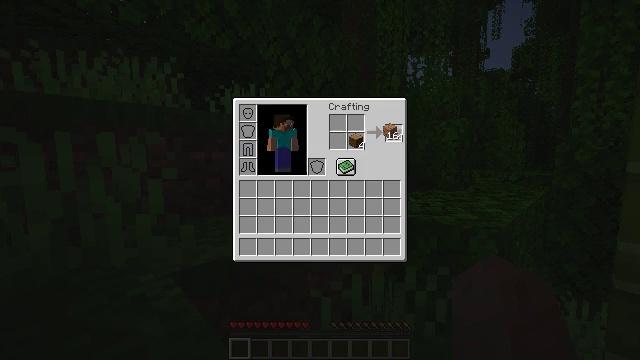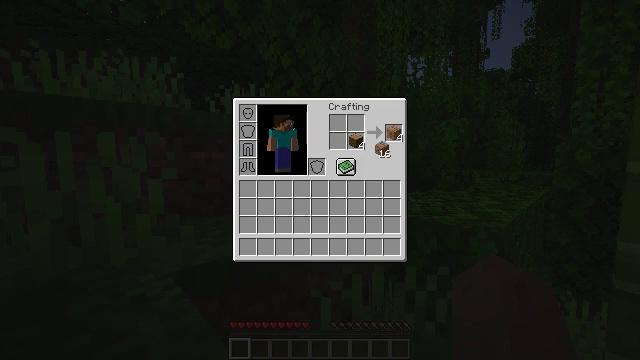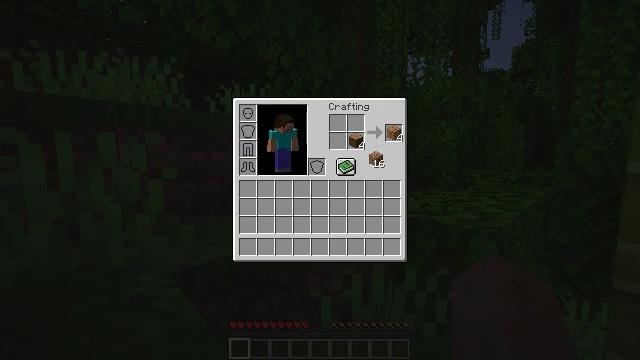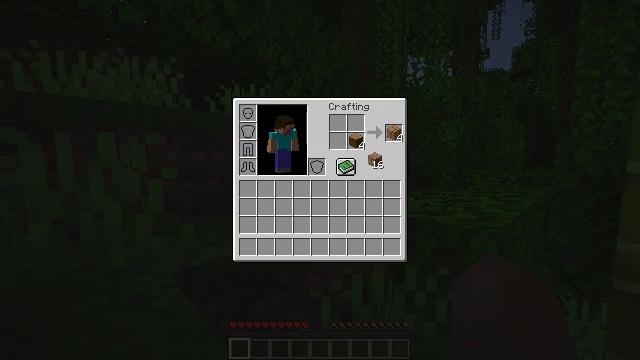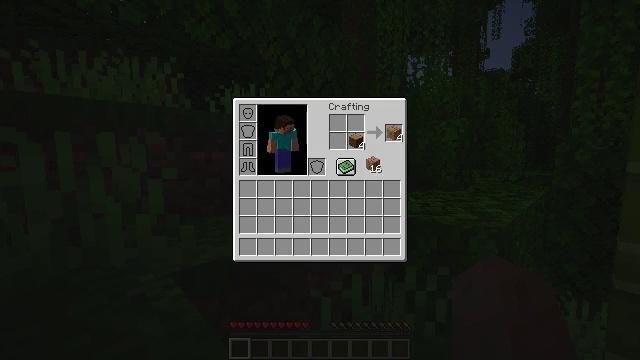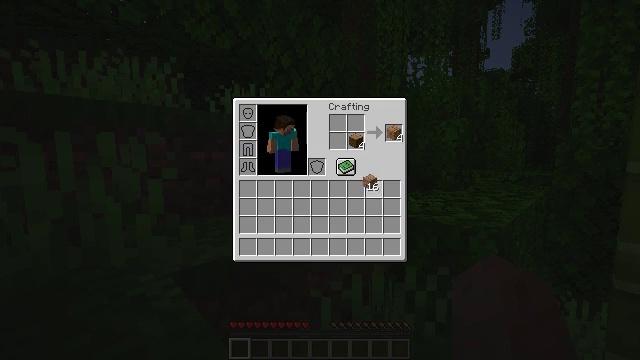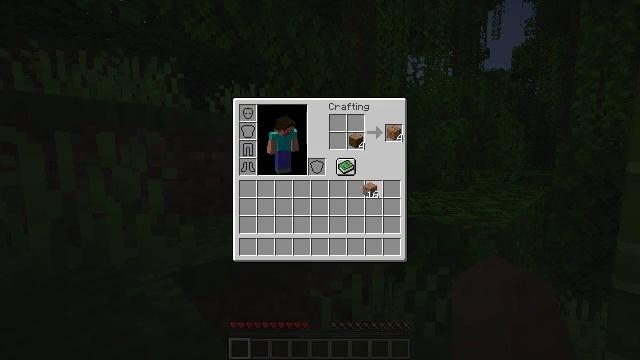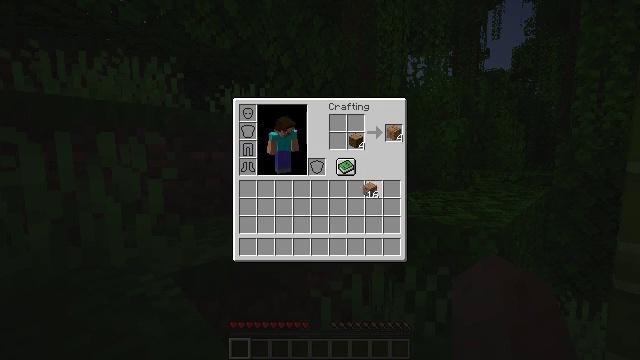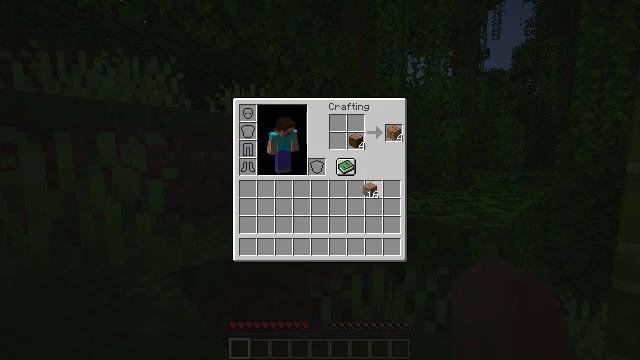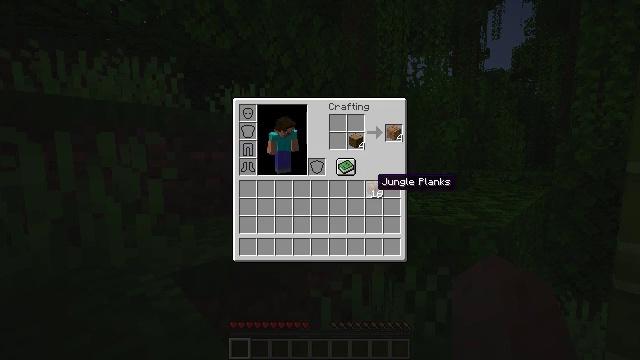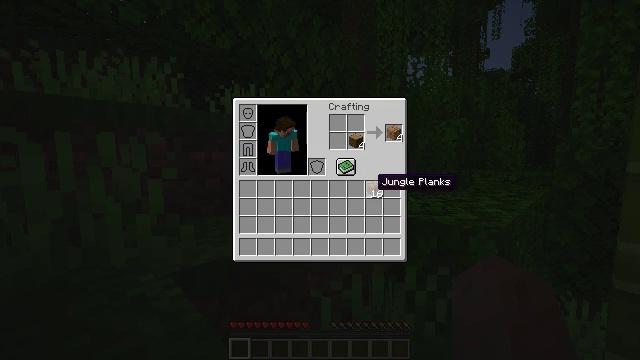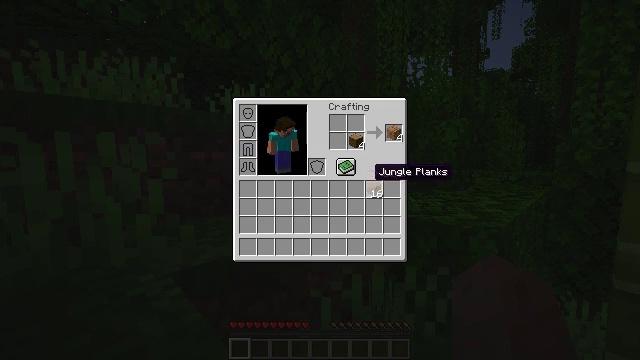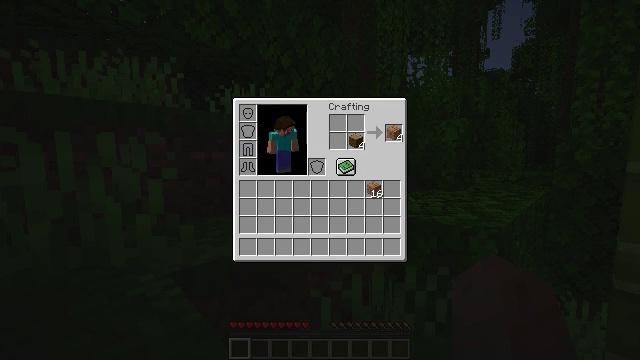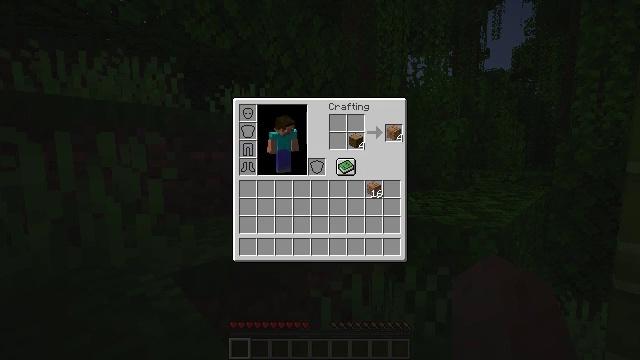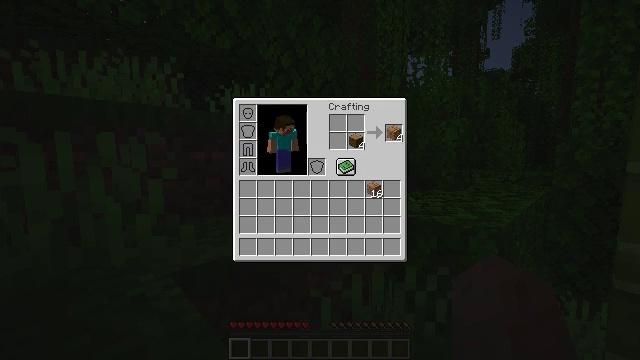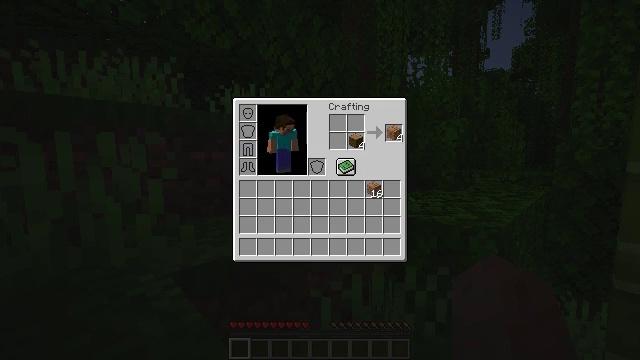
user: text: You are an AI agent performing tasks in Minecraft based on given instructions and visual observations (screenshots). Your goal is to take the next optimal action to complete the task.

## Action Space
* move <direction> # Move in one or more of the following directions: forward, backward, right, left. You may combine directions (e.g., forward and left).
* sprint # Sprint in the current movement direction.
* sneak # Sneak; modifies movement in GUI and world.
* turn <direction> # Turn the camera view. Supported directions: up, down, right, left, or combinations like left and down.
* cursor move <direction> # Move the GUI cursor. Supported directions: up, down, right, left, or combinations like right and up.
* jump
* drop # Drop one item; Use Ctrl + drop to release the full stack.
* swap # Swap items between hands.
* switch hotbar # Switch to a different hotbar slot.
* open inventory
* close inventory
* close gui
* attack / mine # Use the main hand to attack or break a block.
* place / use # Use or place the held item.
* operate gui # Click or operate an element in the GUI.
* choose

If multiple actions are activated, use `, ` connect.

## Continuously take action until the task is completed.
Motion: motion action
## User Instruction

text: Drop a jungle log.
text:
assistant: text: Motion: cursor move left and down, open gui
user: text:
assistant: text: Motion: cursor move down
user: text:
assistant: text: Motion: no_op
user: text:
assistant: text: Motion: no_op
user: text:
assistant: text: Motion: cursor move down
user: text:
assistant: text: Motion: cursor move down
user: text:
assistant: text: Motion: operate gui
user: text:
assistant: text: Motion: operate gui
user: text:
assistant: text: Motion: no_op
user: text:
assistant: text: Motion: no_op
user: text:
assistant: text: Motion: cursor move up
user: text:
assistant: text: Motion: cursor move up
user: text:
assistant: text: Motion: no_op
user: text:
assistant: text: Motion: no_op
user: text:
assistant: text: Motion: cursor move up
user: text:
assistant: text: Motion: no_op
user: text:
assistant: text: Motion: operate gui
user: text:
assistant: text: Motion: operate gui
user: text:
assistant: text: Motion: operate gui
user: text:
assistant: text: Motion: no_op
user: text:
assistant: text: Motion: no_op
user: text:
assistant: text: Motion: cursor move down
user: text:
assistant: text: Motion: cursor move right and down
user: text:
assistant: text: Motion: cursor move right and down
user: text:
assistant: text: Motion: cursor move right and down
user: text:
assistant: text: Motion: operate gui
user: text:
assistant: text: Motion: operate gui
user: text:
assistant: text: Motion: operate gui
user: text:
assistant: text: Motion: no_op
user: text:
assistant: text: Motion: no_op